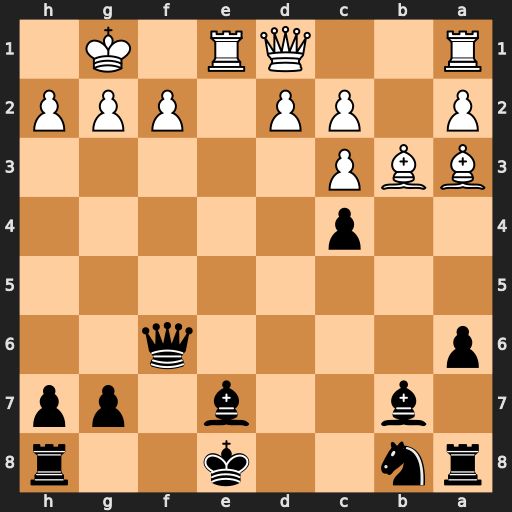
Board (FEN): rn2k2r/1b2b1pp/p4q2/8/2p5/BBP5/P1PP1PPP/R2QR1K1
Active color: b
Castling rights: kq
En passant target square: -
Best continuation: O-O Bxc4+ Kh8